Field crop: maize
Growth stage: 2
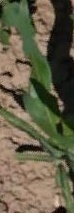
Species: maize